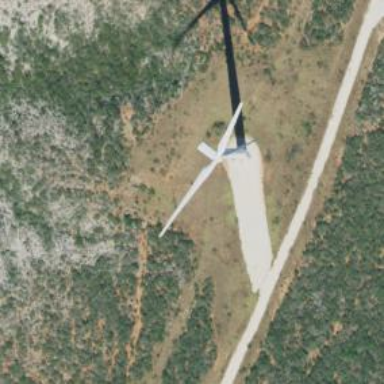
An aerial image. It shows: Wind generator with horizontal axis. The generator is wind turbine.